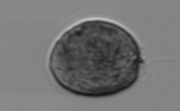
Label: Prorocentrum